Field crop: tomato
Growth stage: 1
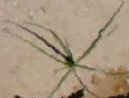
Species: cyperus